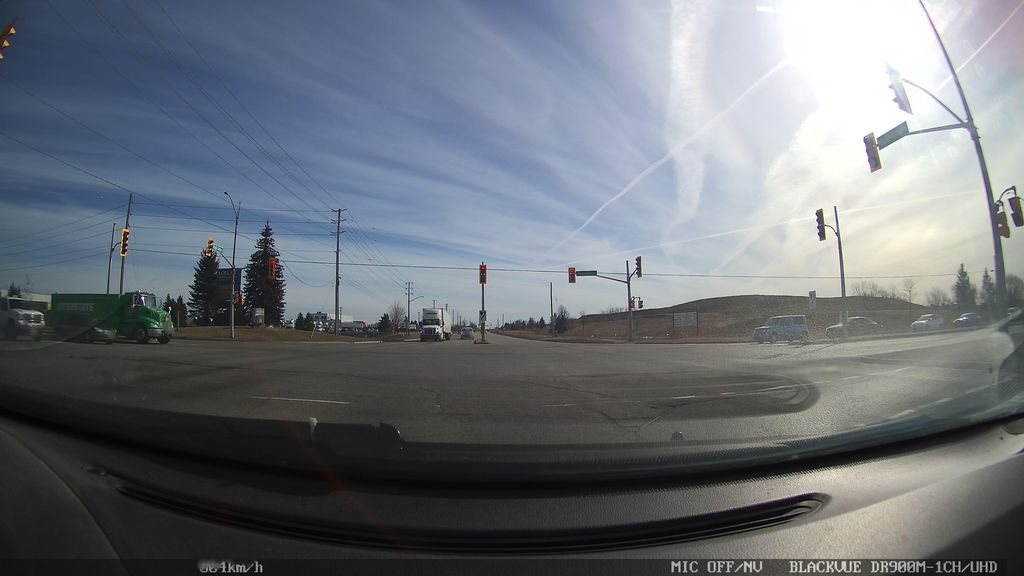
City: kitchener-waterloo